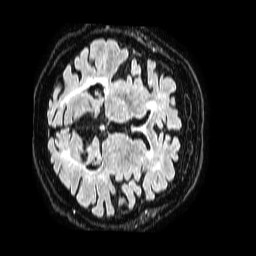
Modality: FLAIR
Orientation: axial
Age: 78
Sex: male
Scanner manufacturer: philips
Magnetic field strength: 1.5 T
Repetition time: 4.8 s
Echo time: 0.3 s